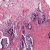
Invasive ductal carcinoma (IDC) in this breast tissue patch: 1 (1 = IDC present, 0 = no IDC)